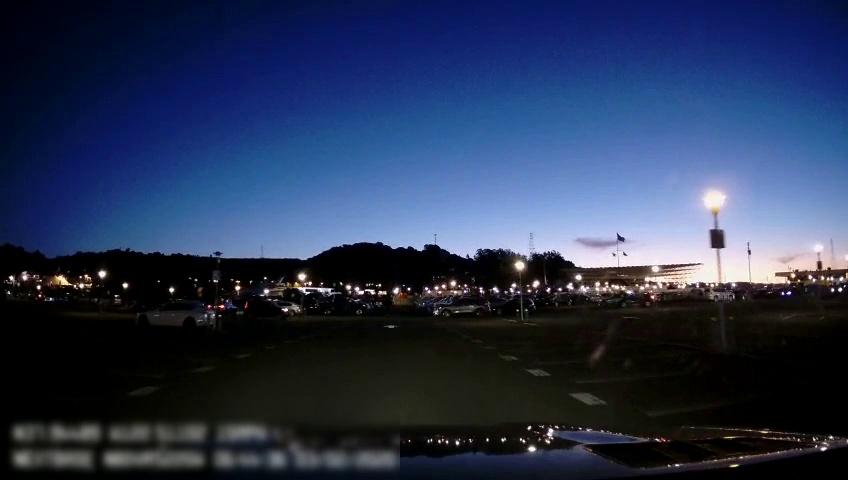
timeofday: Night
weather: Other
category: Drivable Space
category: Vehicles | SUV
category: Vehicles | Truck
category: Vehicles | Car
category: Vehicles | Car
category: Vehicles | SUV
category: Vehicles | Car
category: Vehicles | SUV
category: Vehicles | SUV
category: Vehicles | SUV
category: Vehicles | SUV